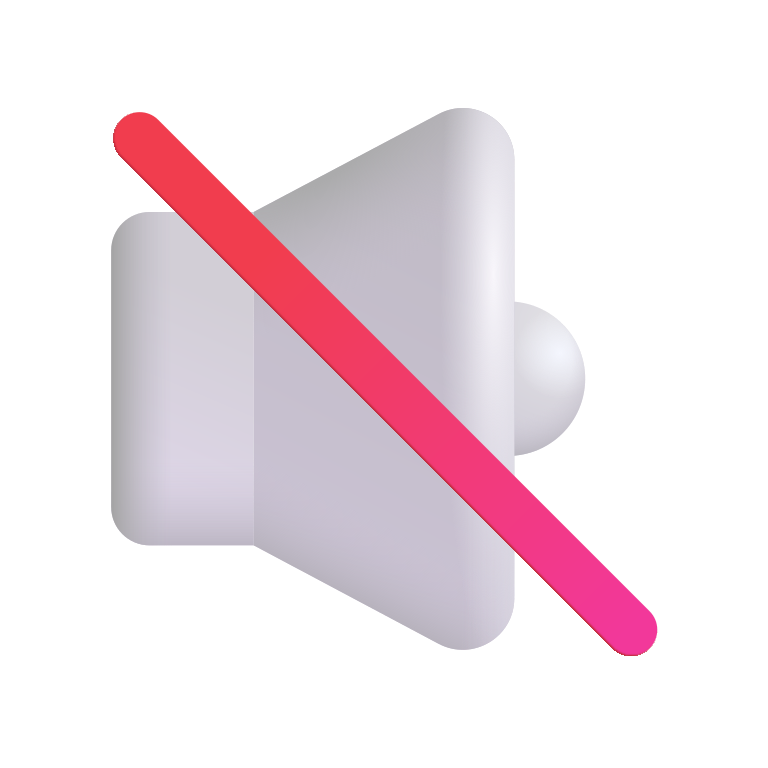
muted speaker color